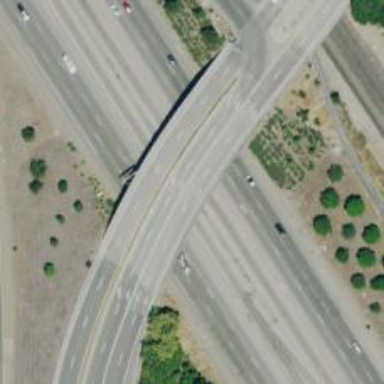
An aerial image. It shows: Bridge over trunk highway with expressway.